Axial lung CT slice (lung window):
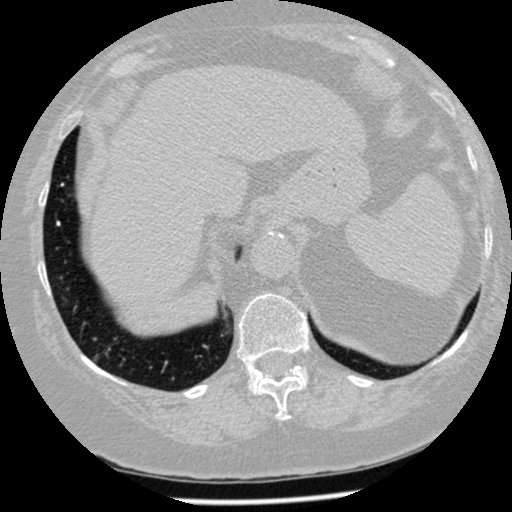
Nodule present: no